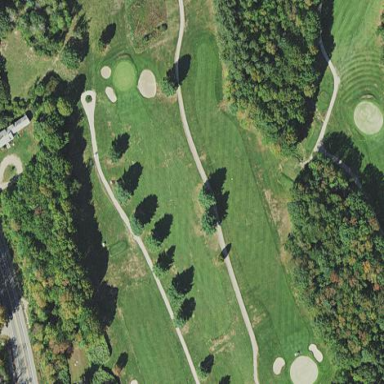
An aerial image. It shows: Grassy area designated as golf fairway.